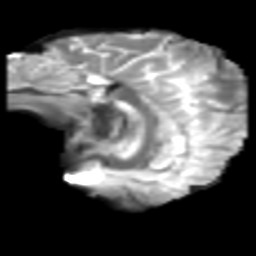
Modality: T2w
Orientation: sagittal
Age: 48
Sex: male
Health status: healthy
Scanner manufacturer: philips
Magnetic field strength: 3 T
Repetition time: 10.61 s
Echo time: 0.07044 s